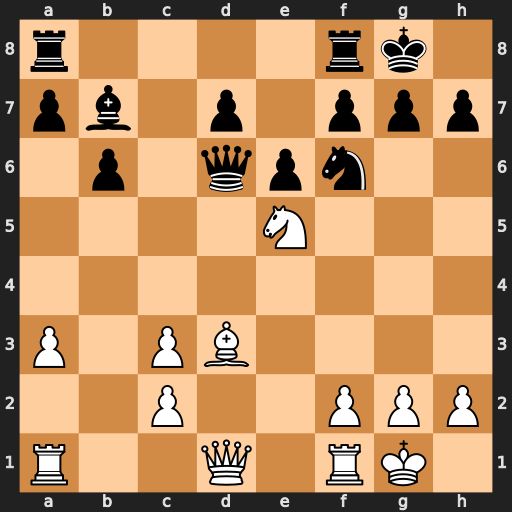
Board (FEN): r4rk1/pb1p1ppp/1p1qpn2/4N3/8/P1PB4/2P2PPP/R2Q1RK1
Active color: w
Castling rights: -
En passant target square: -
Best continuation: Bxh7+ Kxh7 Qxd6